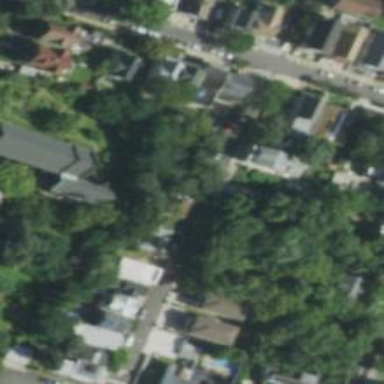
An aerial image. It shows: Sidewalk.